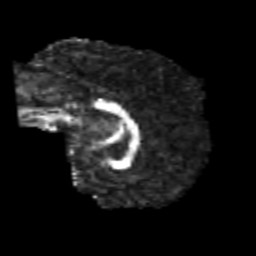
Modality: FA
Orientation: sagittal
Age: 24
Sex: male
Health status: healthy
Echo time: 0.074 s